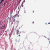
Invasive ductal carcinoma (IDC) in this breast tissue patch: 0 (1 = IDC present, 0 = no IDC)